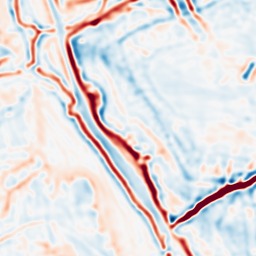
Category: multiscale
Decomposition family: log
Decomposition parameters: sigma: 3
Upsampling method: sinc_blackman
Upsampling parameters: scale: 4
kernel_size: 16
Upsampling scale: 4